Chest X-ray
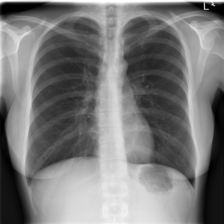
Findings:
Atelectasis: negative
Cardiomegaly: negative
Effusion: negative
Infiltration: negative
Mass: negative
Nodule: negative
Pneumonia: negative
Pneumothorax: negative
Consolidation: negative
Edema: negative
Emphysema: negative
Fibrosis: negative
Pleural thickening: negative
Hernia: negative